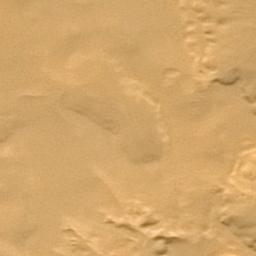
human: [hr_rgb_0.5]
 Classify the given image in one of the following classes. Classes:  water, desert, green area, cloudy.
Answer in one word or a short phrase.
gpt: desert